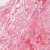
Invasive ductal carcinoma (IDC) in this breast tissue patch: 0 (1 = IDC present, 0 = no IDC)